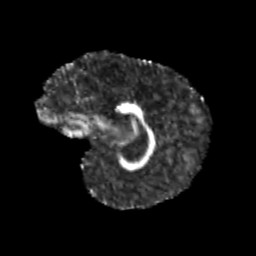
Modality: FA
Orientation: sagittal
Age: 10
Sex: female
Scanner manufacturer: siemens
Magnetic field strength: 3 T
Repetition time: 3.8 s
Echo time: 0.07 s